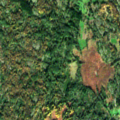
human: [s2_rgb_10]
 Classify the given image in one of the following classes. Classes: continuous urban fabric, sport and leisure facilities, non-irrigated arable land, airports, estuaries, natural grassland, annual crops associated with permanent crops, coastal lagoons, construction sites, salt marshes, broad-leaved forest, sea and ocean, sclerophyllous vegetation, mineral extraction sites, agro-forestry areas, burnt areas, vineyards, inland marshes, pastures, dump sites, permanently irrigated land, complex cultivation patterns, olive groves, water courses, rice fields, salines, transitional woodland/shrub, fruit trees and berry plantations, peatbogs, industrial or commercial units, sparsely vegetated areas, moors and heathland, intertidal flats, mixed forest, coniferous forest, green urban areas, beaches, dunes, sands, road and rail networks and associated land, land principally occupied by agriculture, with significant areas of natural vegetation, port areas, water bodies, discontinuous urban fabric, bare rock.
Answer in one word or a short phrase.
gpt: broad-leaved forest, bare rock